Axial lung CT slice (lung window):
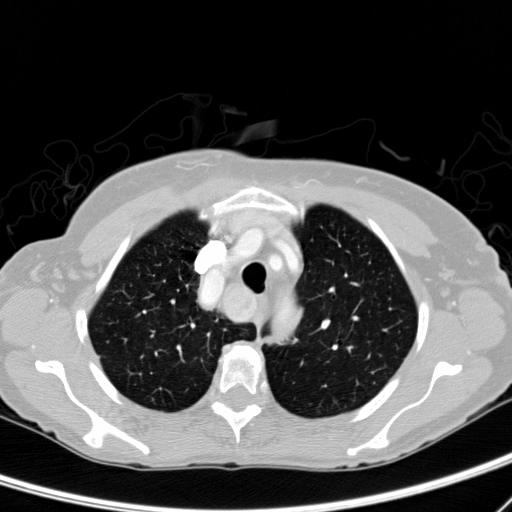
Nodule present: no